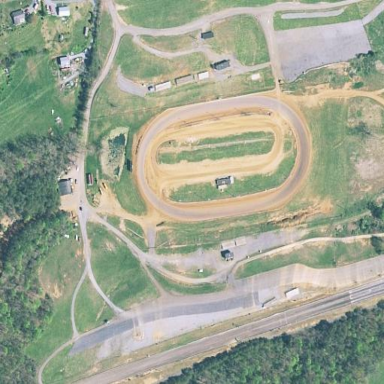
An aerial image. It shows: Sports center focused on motor sports.